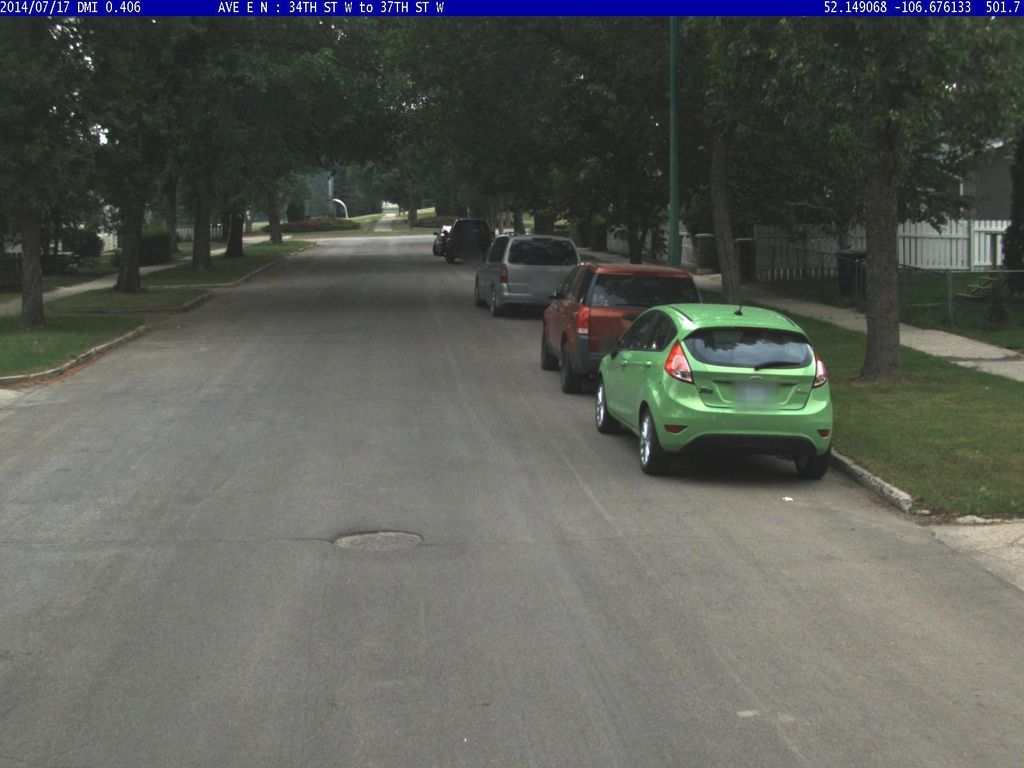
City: saskatoon